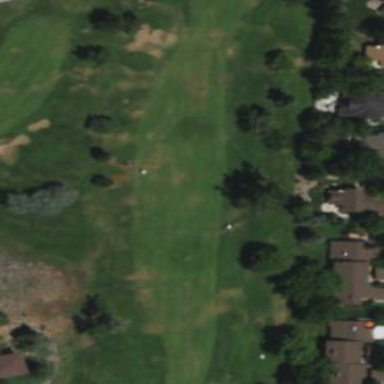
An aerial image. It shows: Grassy area designated as golf fairway.